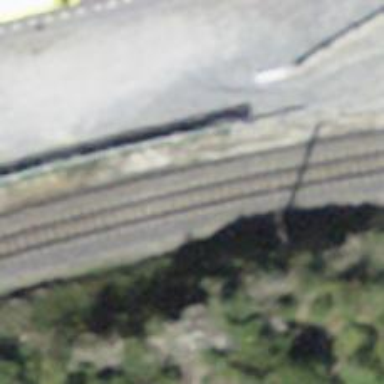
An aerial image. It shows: Narrow gauge railway with electrified contact lines.